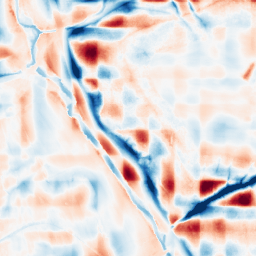
Category: wavelet
Decomposition family: wavelet_reverse_biorthogonal
Decomposition parameters: wavelet: rbio1.3
level: 5
Upsampling method: bicubic
Upsampling parameters: scale: 8
Upsampling scale: 8